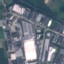
Land use / land cover: Industrial